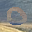
Label: 0